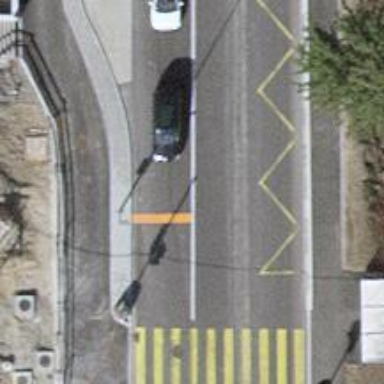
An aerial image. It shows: Public transport stop position.